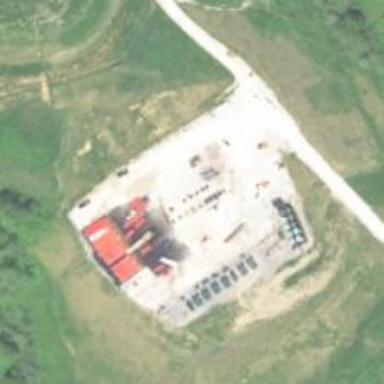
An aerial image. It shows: Petroleum well that is man-made.